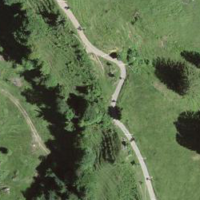
EUNIS habitat code: 24
Species observed at this site:
Prunella vulgaris